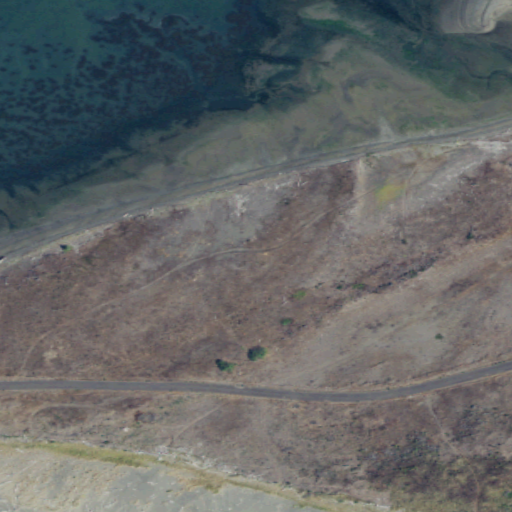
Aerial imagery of cape in Washington named Damon Point containing grassland, open water, herbaceous wetlands, and barren land